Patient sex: M
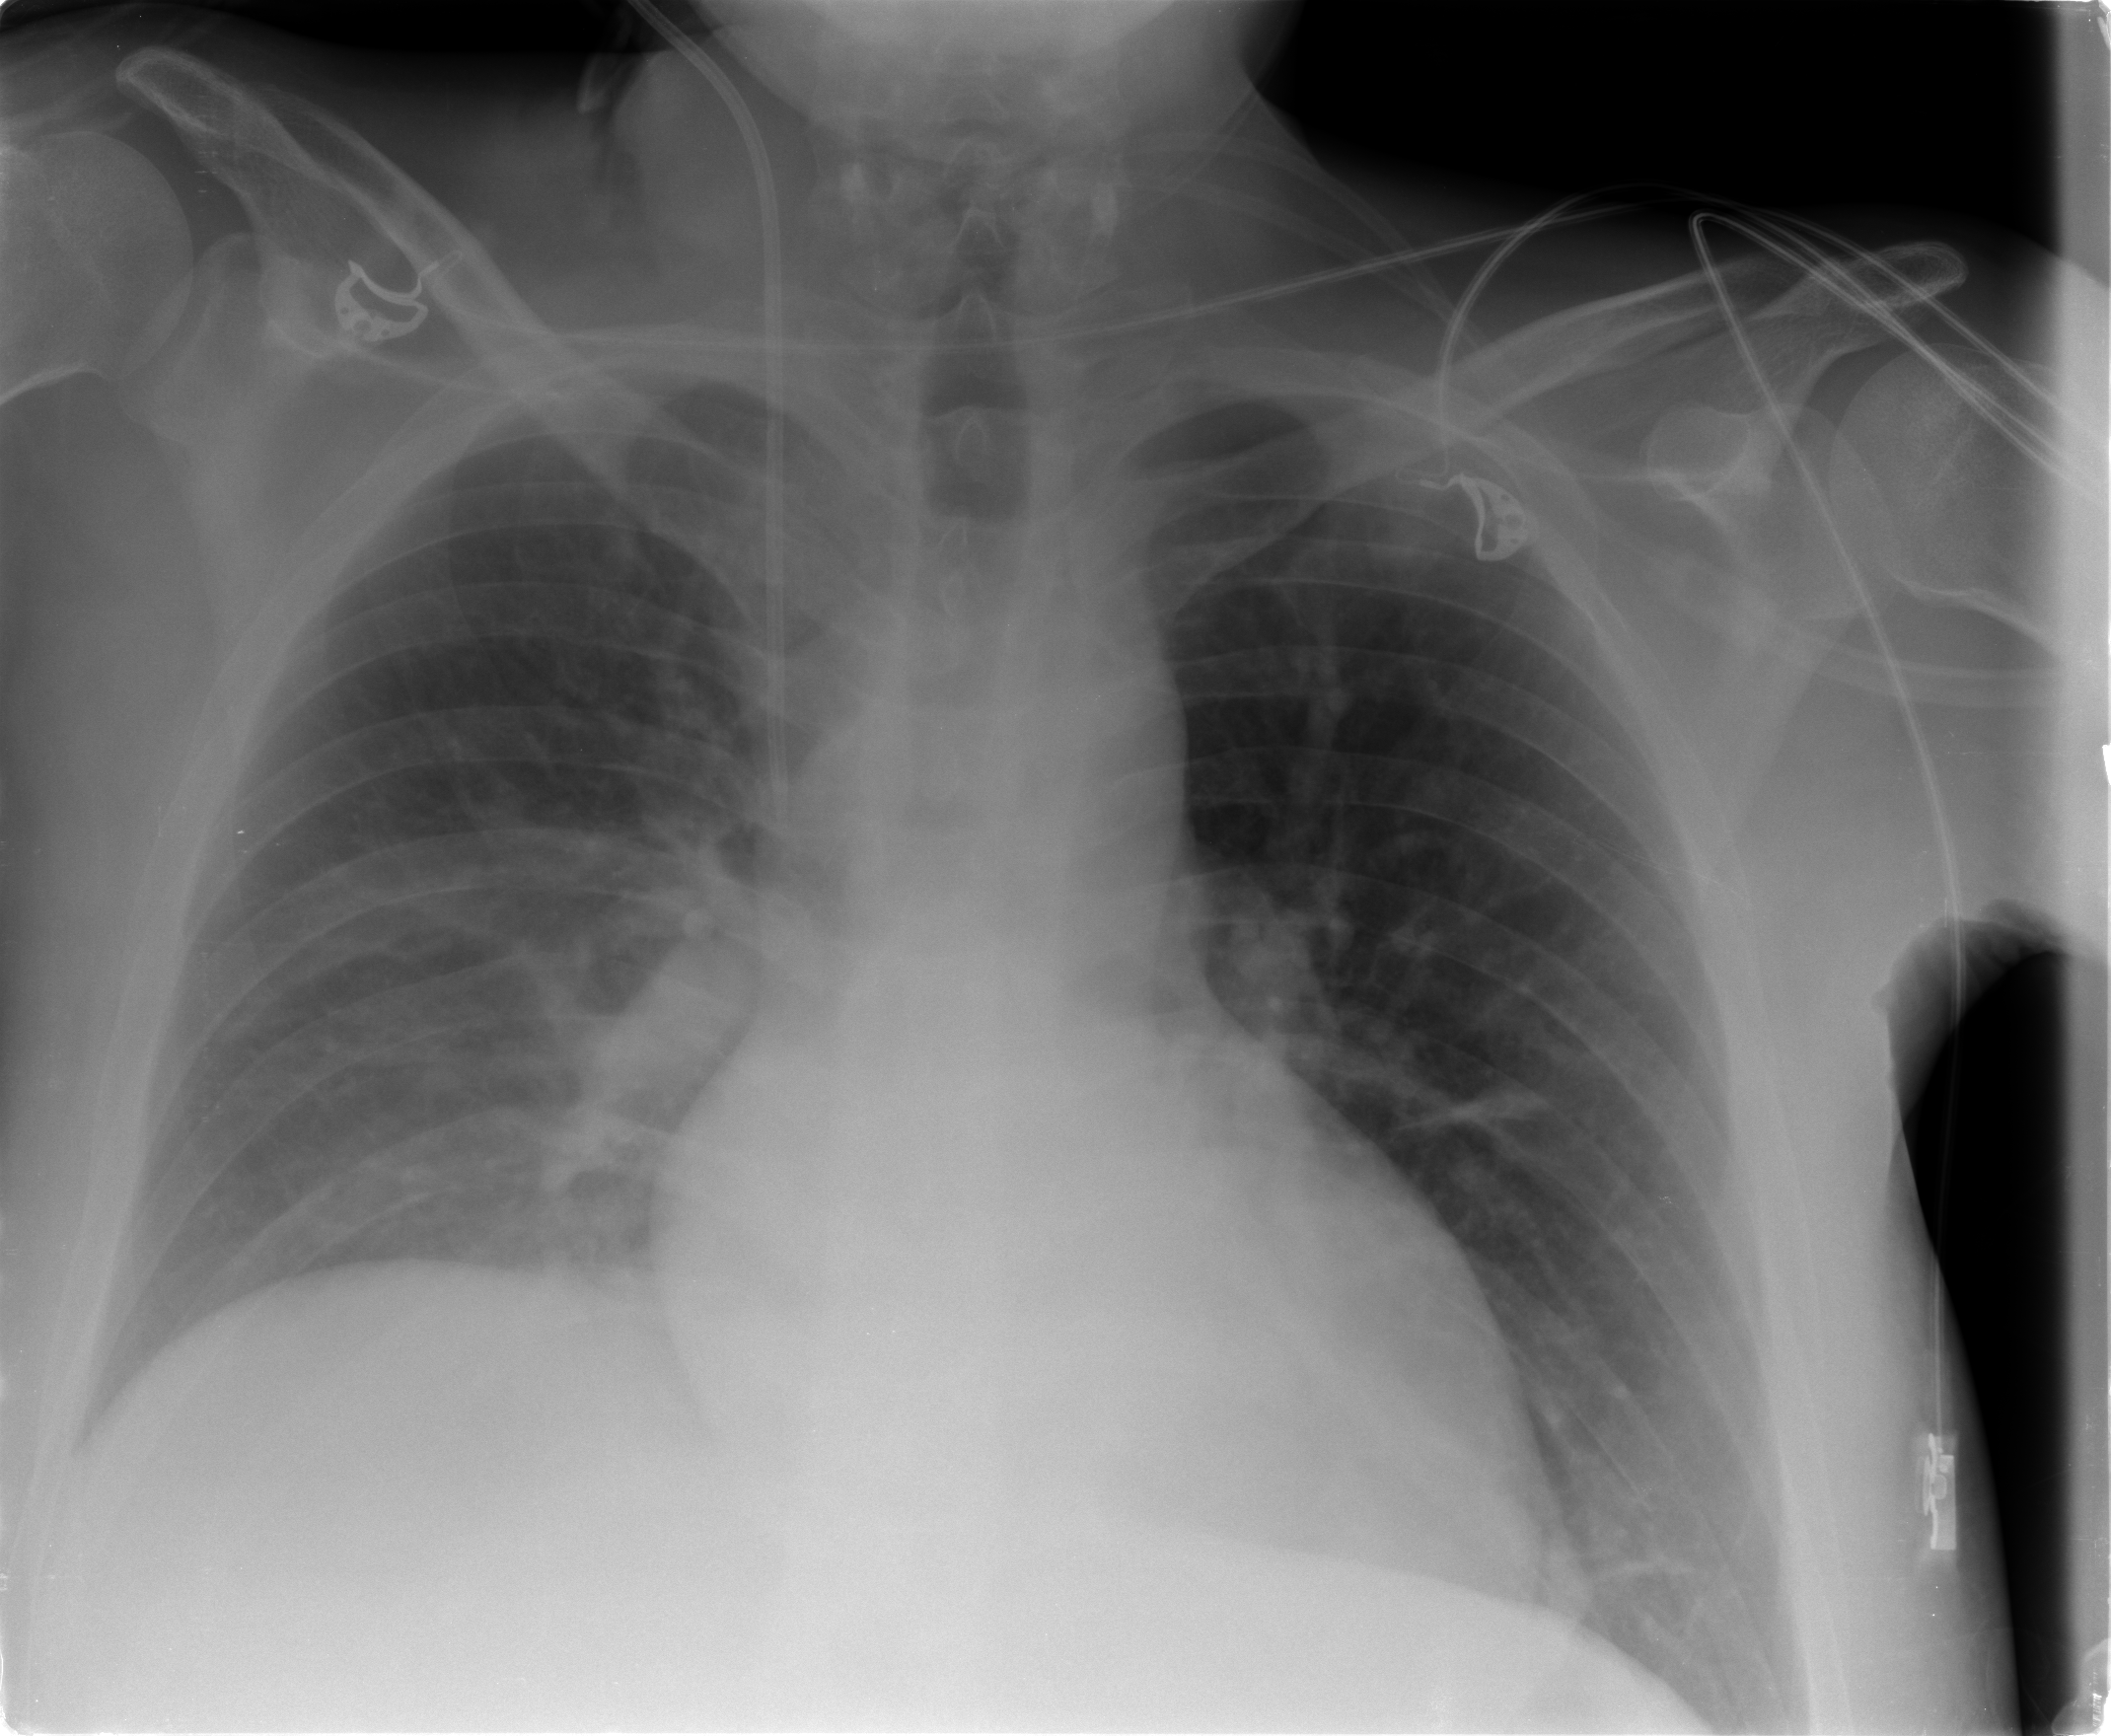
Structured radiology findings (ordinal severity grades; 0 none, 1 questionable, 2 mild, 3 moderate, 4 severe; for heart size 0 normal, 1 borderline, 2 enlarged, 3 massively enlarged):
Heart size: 0
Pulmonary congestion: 0
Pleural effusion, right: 2
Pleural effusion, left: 0
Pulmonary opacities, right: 0
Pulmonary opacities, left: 0
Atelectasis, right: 0
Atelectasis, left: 2